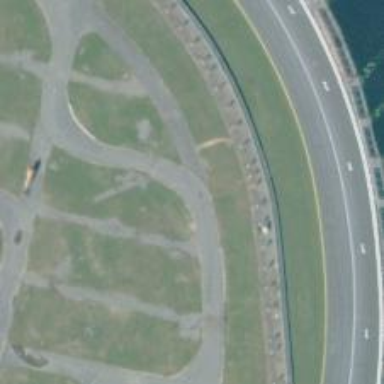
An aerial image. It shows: Raceway designed for motorsport karting.